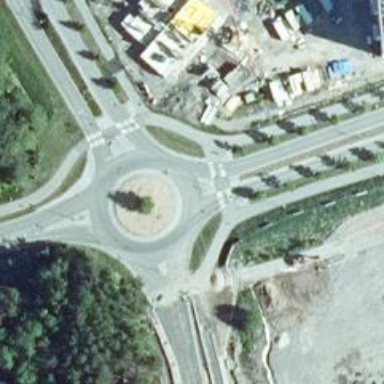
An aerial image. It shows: Tertiary road with asphalt surface leading to roundabout.